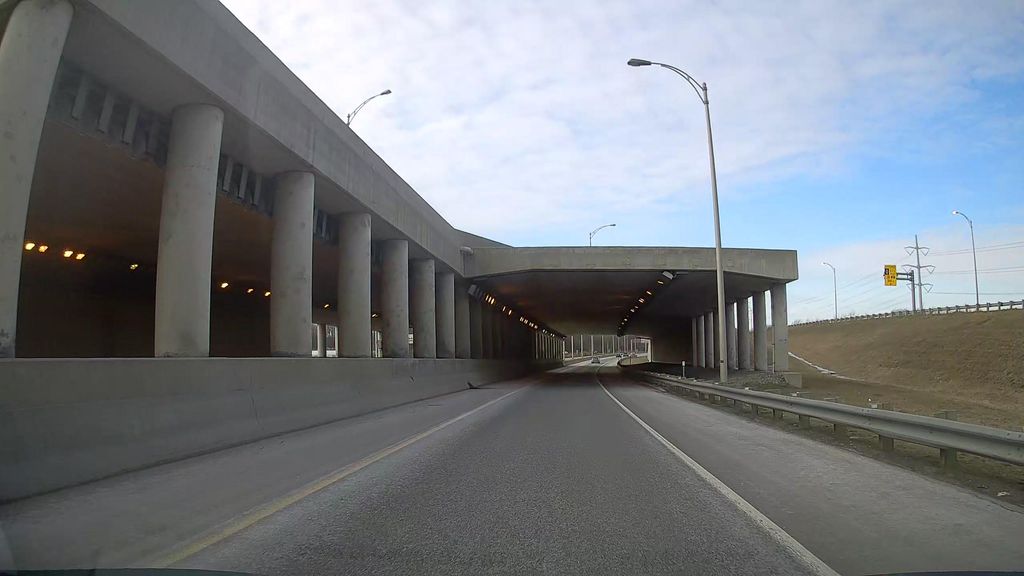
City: montreal